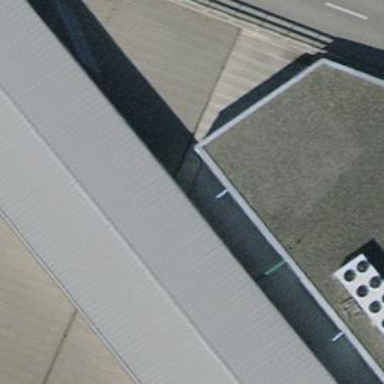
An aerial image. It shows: View of roof of building.